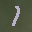
Label: 1